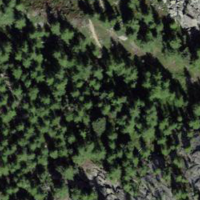
EUNIS habitat code: 44
Species observed at this site:
Nucifraga caryocatactes